Question: When I open my website on mobile it is displaying an error message.

But when I open it on my laptop it is opening well. My website is in magento.
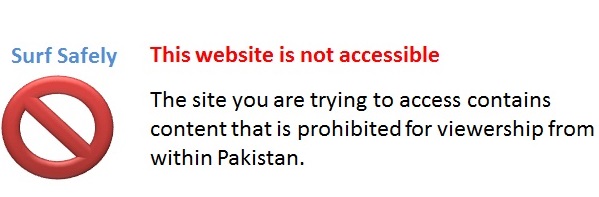
Answer: This issue pertains to the Pakistani government enforcing limitations on access to information on the web. Your cellphone service provider probably has these limitations in place already whereas the ISP you are using for internet access on your notebook has not.
You can <URL> where a similar message was displayed.